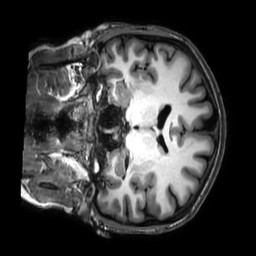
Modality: T1w
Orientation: coronal
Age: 23
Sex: female
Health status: healthy
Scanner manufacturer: philips
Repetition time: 0.009 s
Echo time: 0.004 s